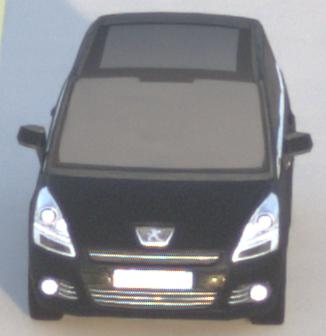
Make: Peugeot
Model: 5008 120 VTi
Detailed model: 5008 (I) Van
Model produced from: 2009/10
Model produced until: 2011/07
Doors: 5
Color: black
Road condition: dry road
Daytime: sunrise or sunset
Contrast: low contrast